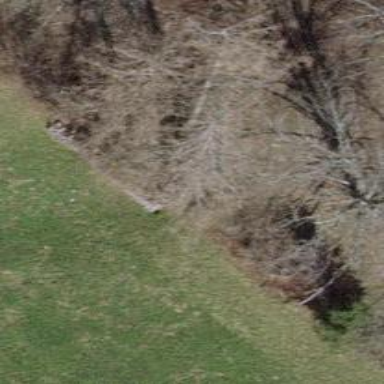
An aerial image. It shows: Fence is in the image.